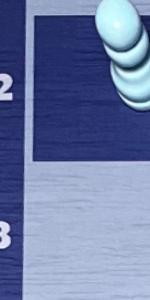
Label: Empty